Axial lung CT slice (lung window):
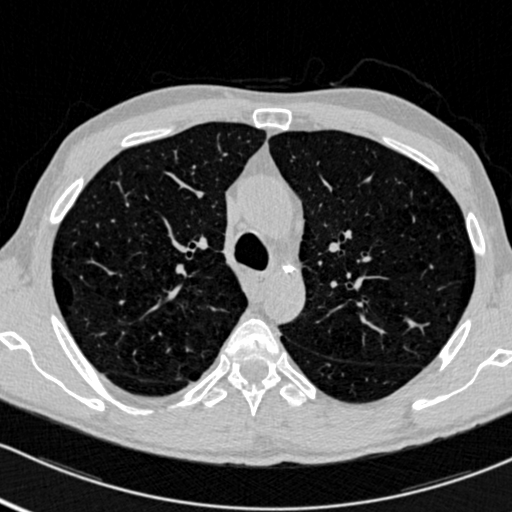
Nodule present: no